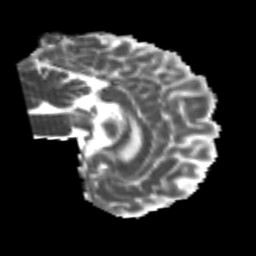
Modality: MD
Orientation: sagittal
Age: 22
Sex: male
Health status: healthy
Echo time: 0.074 s